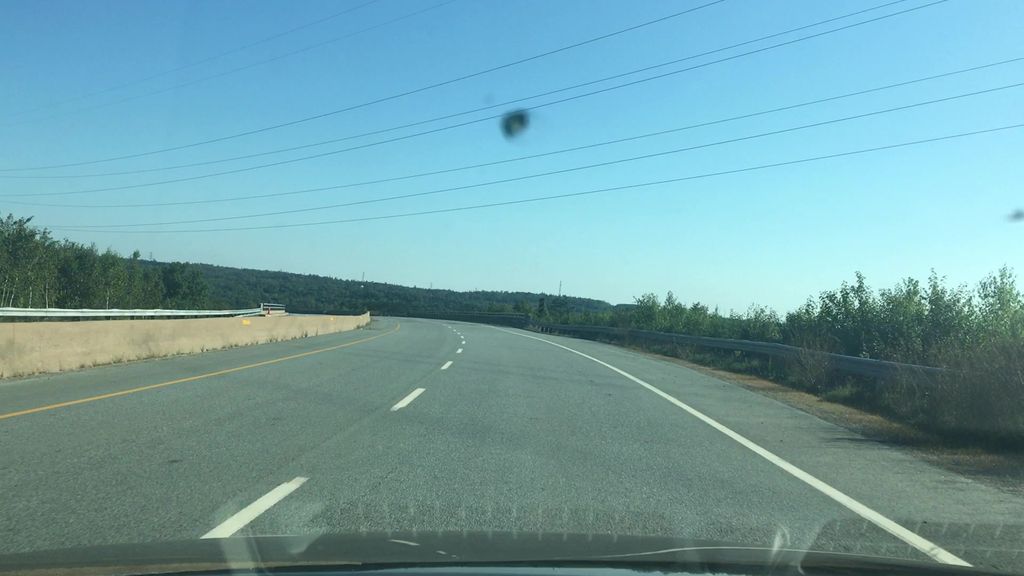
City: halifax